Field crop: maize
Growth stage: 1
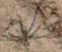
Species: salsola